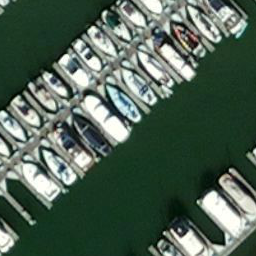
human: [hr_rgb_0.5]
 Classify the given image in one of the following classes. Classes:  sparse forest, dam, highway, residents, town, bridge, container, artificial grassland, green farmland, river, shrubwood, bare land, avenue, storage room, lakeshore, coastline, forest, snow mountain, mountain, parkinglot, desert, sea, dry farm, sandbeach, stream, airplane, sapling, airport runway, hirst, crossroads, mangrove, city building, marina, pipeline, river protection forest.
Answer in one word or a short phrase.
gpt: marina